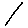
Label: line